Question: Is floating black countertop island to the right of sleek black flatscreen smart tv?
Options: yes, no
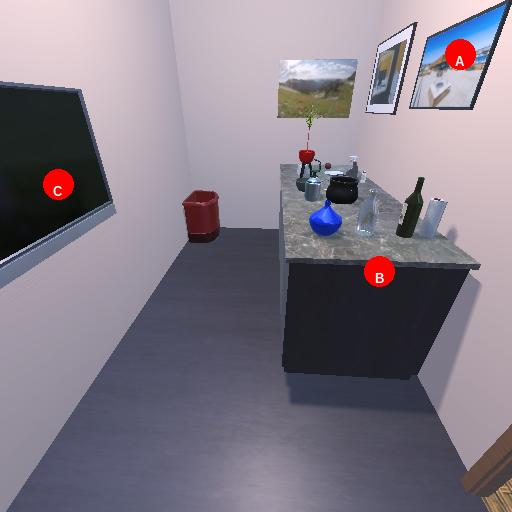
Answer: yes